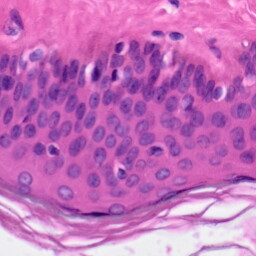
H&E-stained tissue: Skin